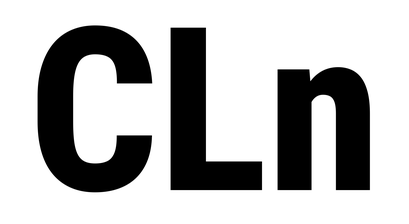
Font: Roboto_Condensed_ExtraBold